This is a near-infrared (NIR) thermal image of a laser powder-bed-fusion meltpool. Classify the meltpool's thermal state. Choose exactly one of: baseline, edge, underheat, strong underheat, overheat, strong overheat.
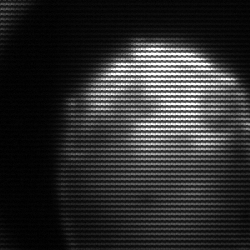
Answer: edge